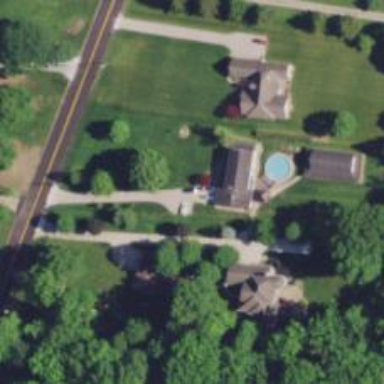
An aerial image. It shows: Driveway leading to service road.